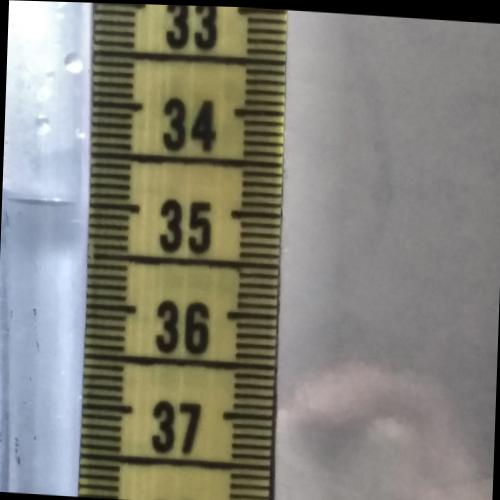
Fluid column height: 35.0 cm